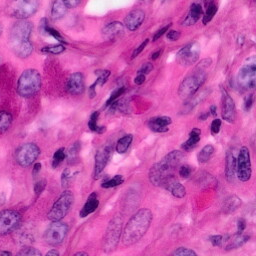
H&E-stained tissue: Pancreatic